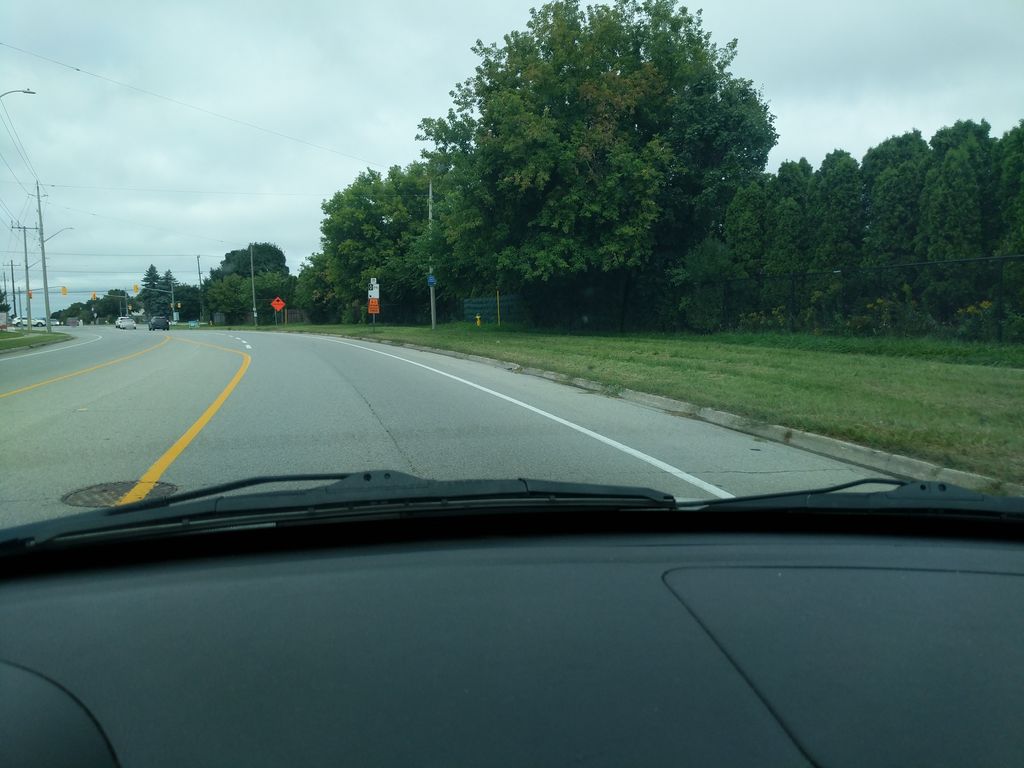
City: kitchener-waterloo